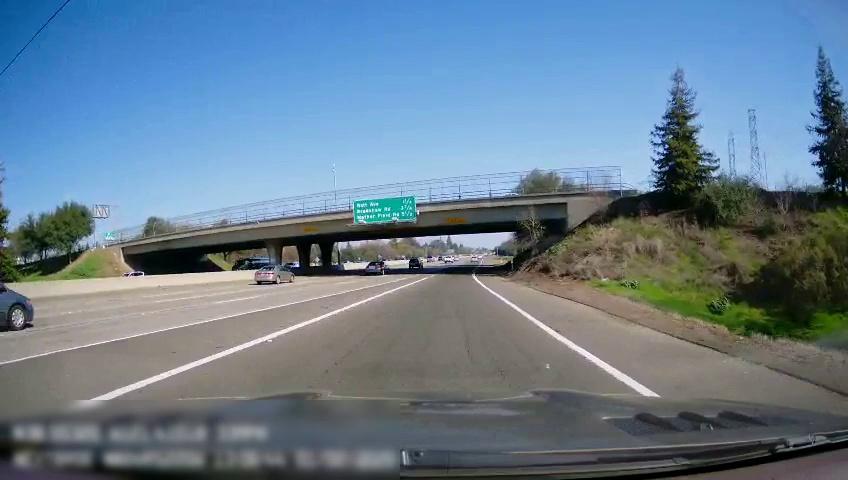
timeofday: Day
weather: Sunny
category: Drivable Space
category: Vehicles | Truck
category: Vehicles | SUV
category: Vehicles | Car
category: Vehicles | Car
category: Vehicles | SUV
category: Vehicles | Car
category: Vehicles | Other LV
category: Lanes | Current Lane
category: Lanes | Current Lane
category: Lanes | Current Lane
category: Lanes | Alternate Lane
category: Traffic | Signs